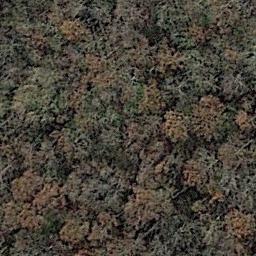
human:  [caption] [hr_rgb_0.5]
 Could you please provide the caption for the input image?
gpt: Many trees with yellow and green leaves are in a forest .

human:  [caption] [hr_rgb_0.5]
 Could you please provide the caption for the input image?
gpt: This is a dense forest, And the trees are dark yellow .

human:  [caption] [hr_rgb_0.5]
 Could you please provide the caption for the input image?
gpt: The forest has a lot of dense yellow trees .

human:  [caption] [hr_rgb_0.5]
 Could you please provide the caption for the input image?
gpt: The forest is consist of yellow and green trees .

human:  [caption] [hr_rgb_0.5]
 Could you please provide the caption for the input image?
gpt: A forest with many brown leaves and green leaves, respectively .